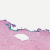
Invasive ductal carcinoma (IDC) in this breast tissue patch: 0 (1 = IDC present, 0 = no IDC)